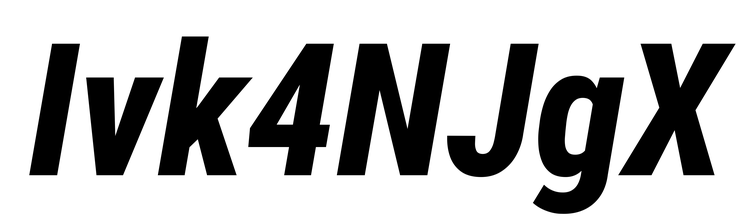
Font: Roboto-Italic_Condensed_ExtraBold_Italic